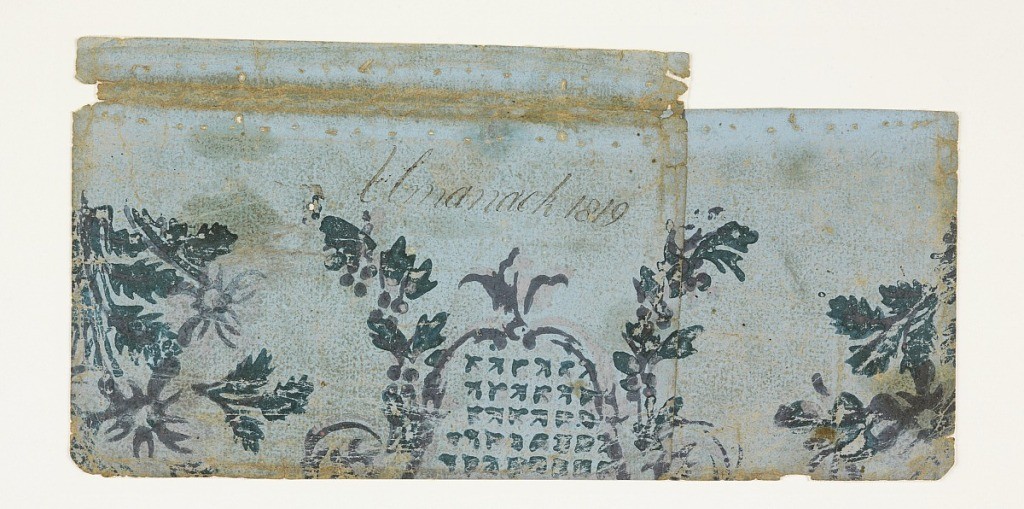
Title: Sidewall
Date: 1755–65
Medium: Block-printed, distemper colors, handmade paper
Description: Portion of a cartouche outlined in pink and violet, set with pink and green arrow heads; to right and left, trailing flower garlands, blanked by floral sprays. The register of the printing is not accurate, and varies in the two pieces. The paper is light brown, of coarse texture. -a was formerly used as a book cover.